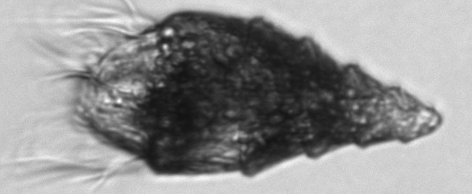
Label: Laboea_strobila